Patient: sex M, age 63
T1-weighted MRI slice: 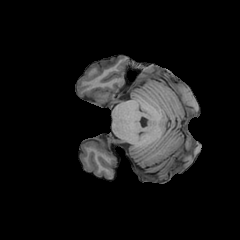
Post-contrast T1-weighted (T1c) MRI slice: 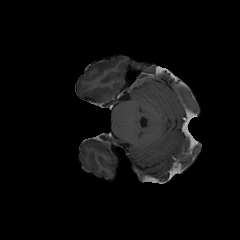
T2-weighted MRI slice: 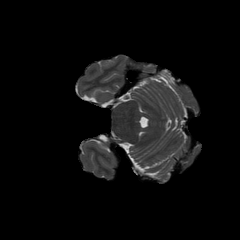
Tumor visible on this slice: no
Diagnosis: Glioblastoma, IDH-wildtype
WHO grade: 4